Interaction volume radius: 10 \u00c5
Interaction volume height: 25 \u00c5
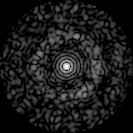
Disorder parameter: 0.843